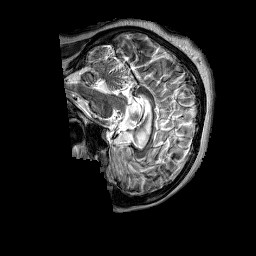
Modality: T2w
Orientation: sagittal
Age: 54
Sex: female
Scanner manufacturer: siemens
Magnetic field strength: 3 T
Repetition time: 3.2 s
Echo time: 0.213 s